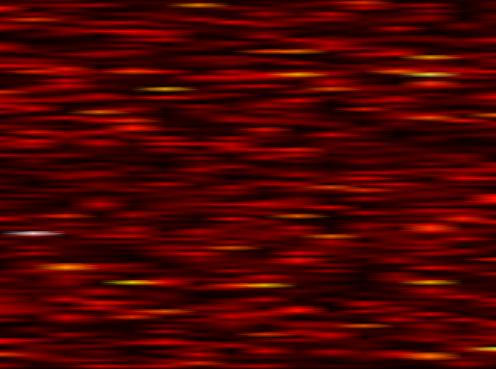
Label: FBMC